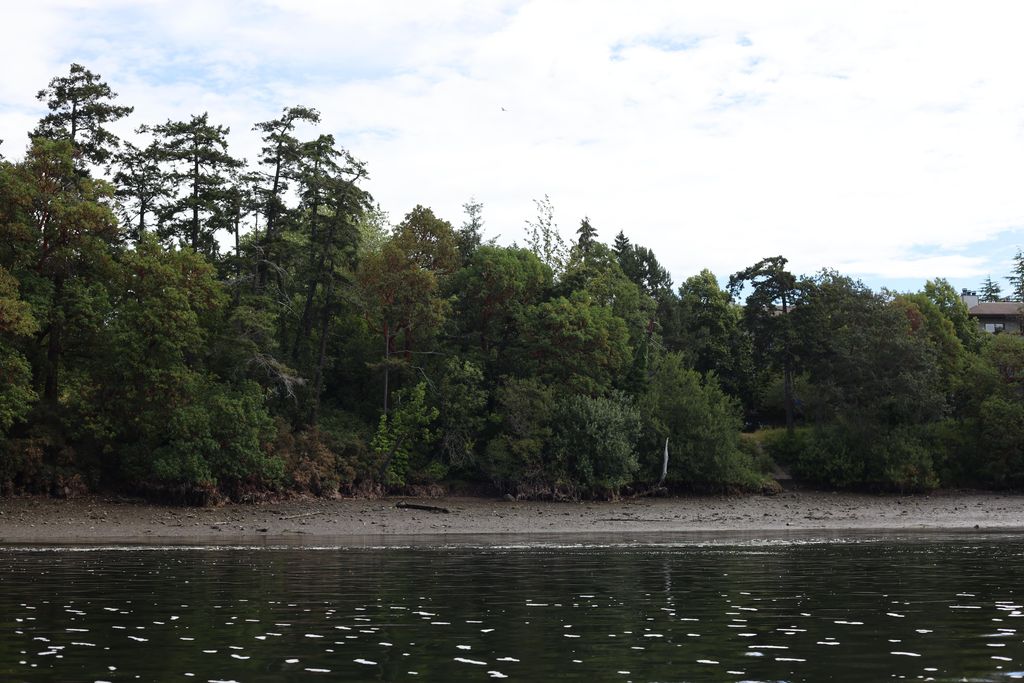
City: victoria